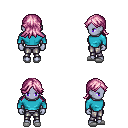
a pixel art fantasy rpg character, female body template, dark elf, purple skin, teal long-sleeve shirt, metal pants, pink loose hair, white slippers, four views (front, back, left, right), 2x2 character sprite sheet, small pixel art, hard edges, no anti-aliasing